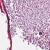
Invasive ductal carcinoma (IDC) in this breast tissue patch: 0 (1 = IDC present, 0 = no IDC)